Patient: sex M, age 72
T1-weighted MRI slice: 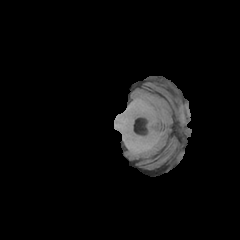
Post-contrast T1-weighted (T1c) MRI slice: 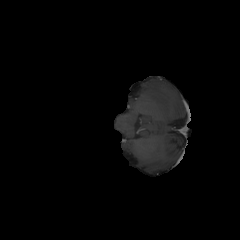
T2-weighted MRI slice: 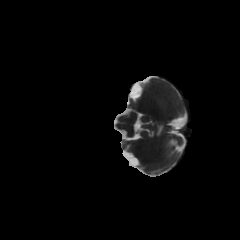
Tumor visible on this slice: no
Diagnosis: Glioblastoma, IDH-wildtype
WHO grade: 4